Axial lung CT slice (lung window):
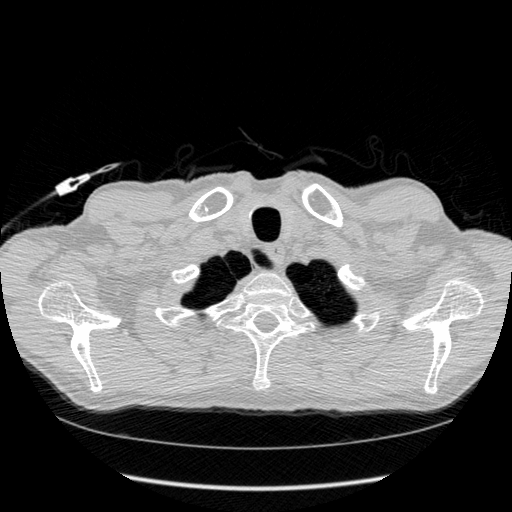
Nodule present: no